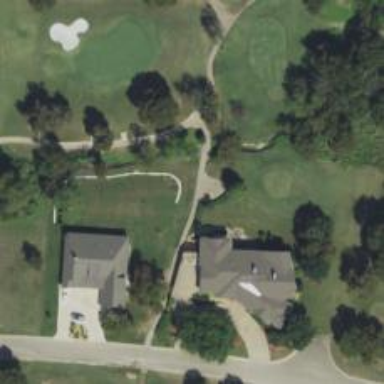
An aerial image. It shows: Path for both roads and golfers.